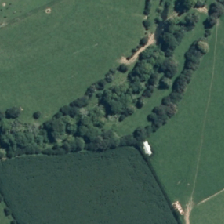
Land cover: deciduous_hardwood